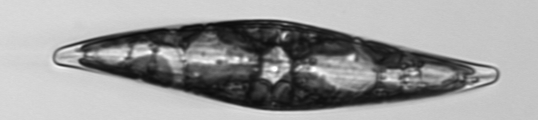
Label: Pleurosigma